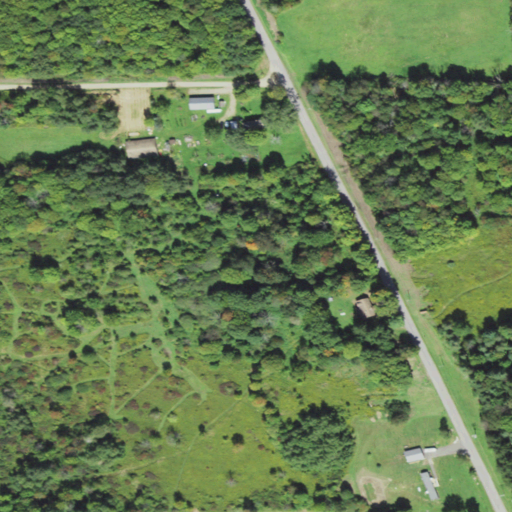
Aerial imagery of ridge(s) in Pennsylvania named Shreve Ridge containing deciduous forest, pasture, open development, mixed forest, and low intensity development